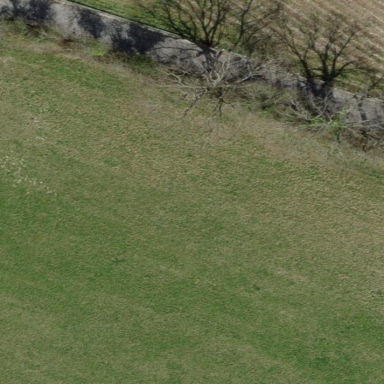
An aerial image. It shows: Area covered with grass.